Chest X-ray:
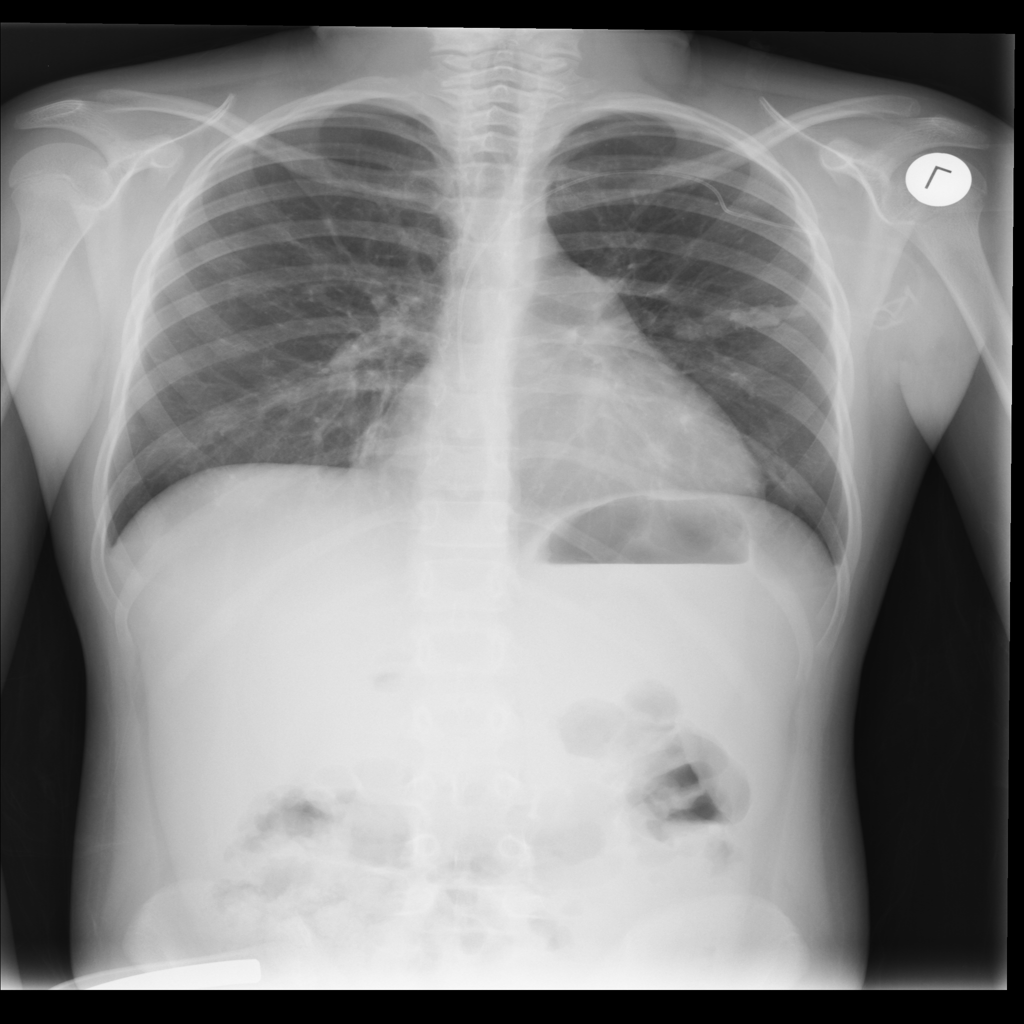
Findings: Consolidation
No abnormal finding: no